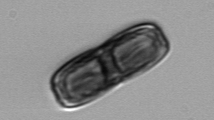
Label: Ephemera